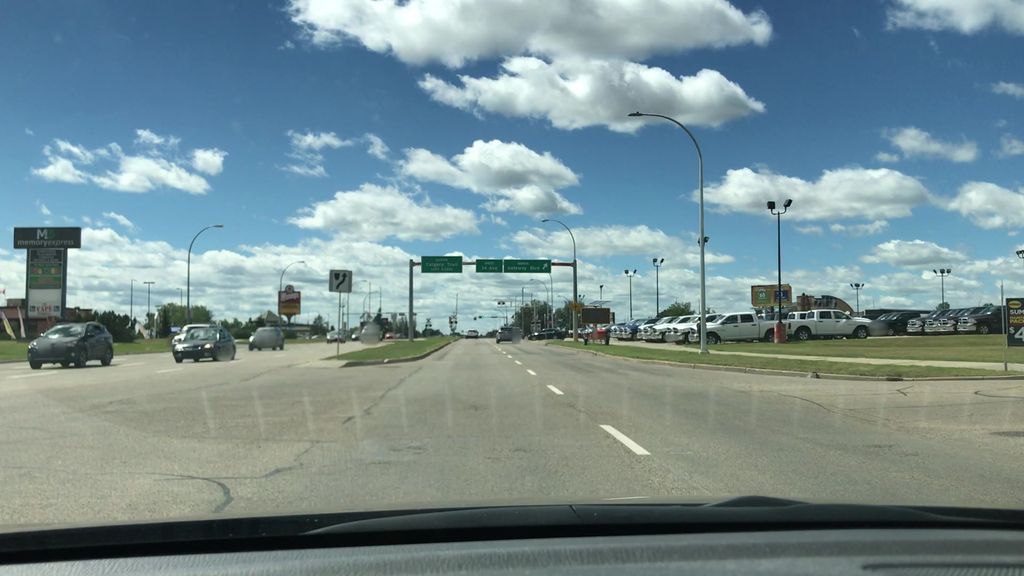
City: edmonton